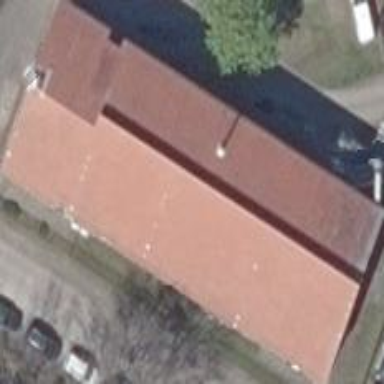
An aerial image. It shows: Service building.